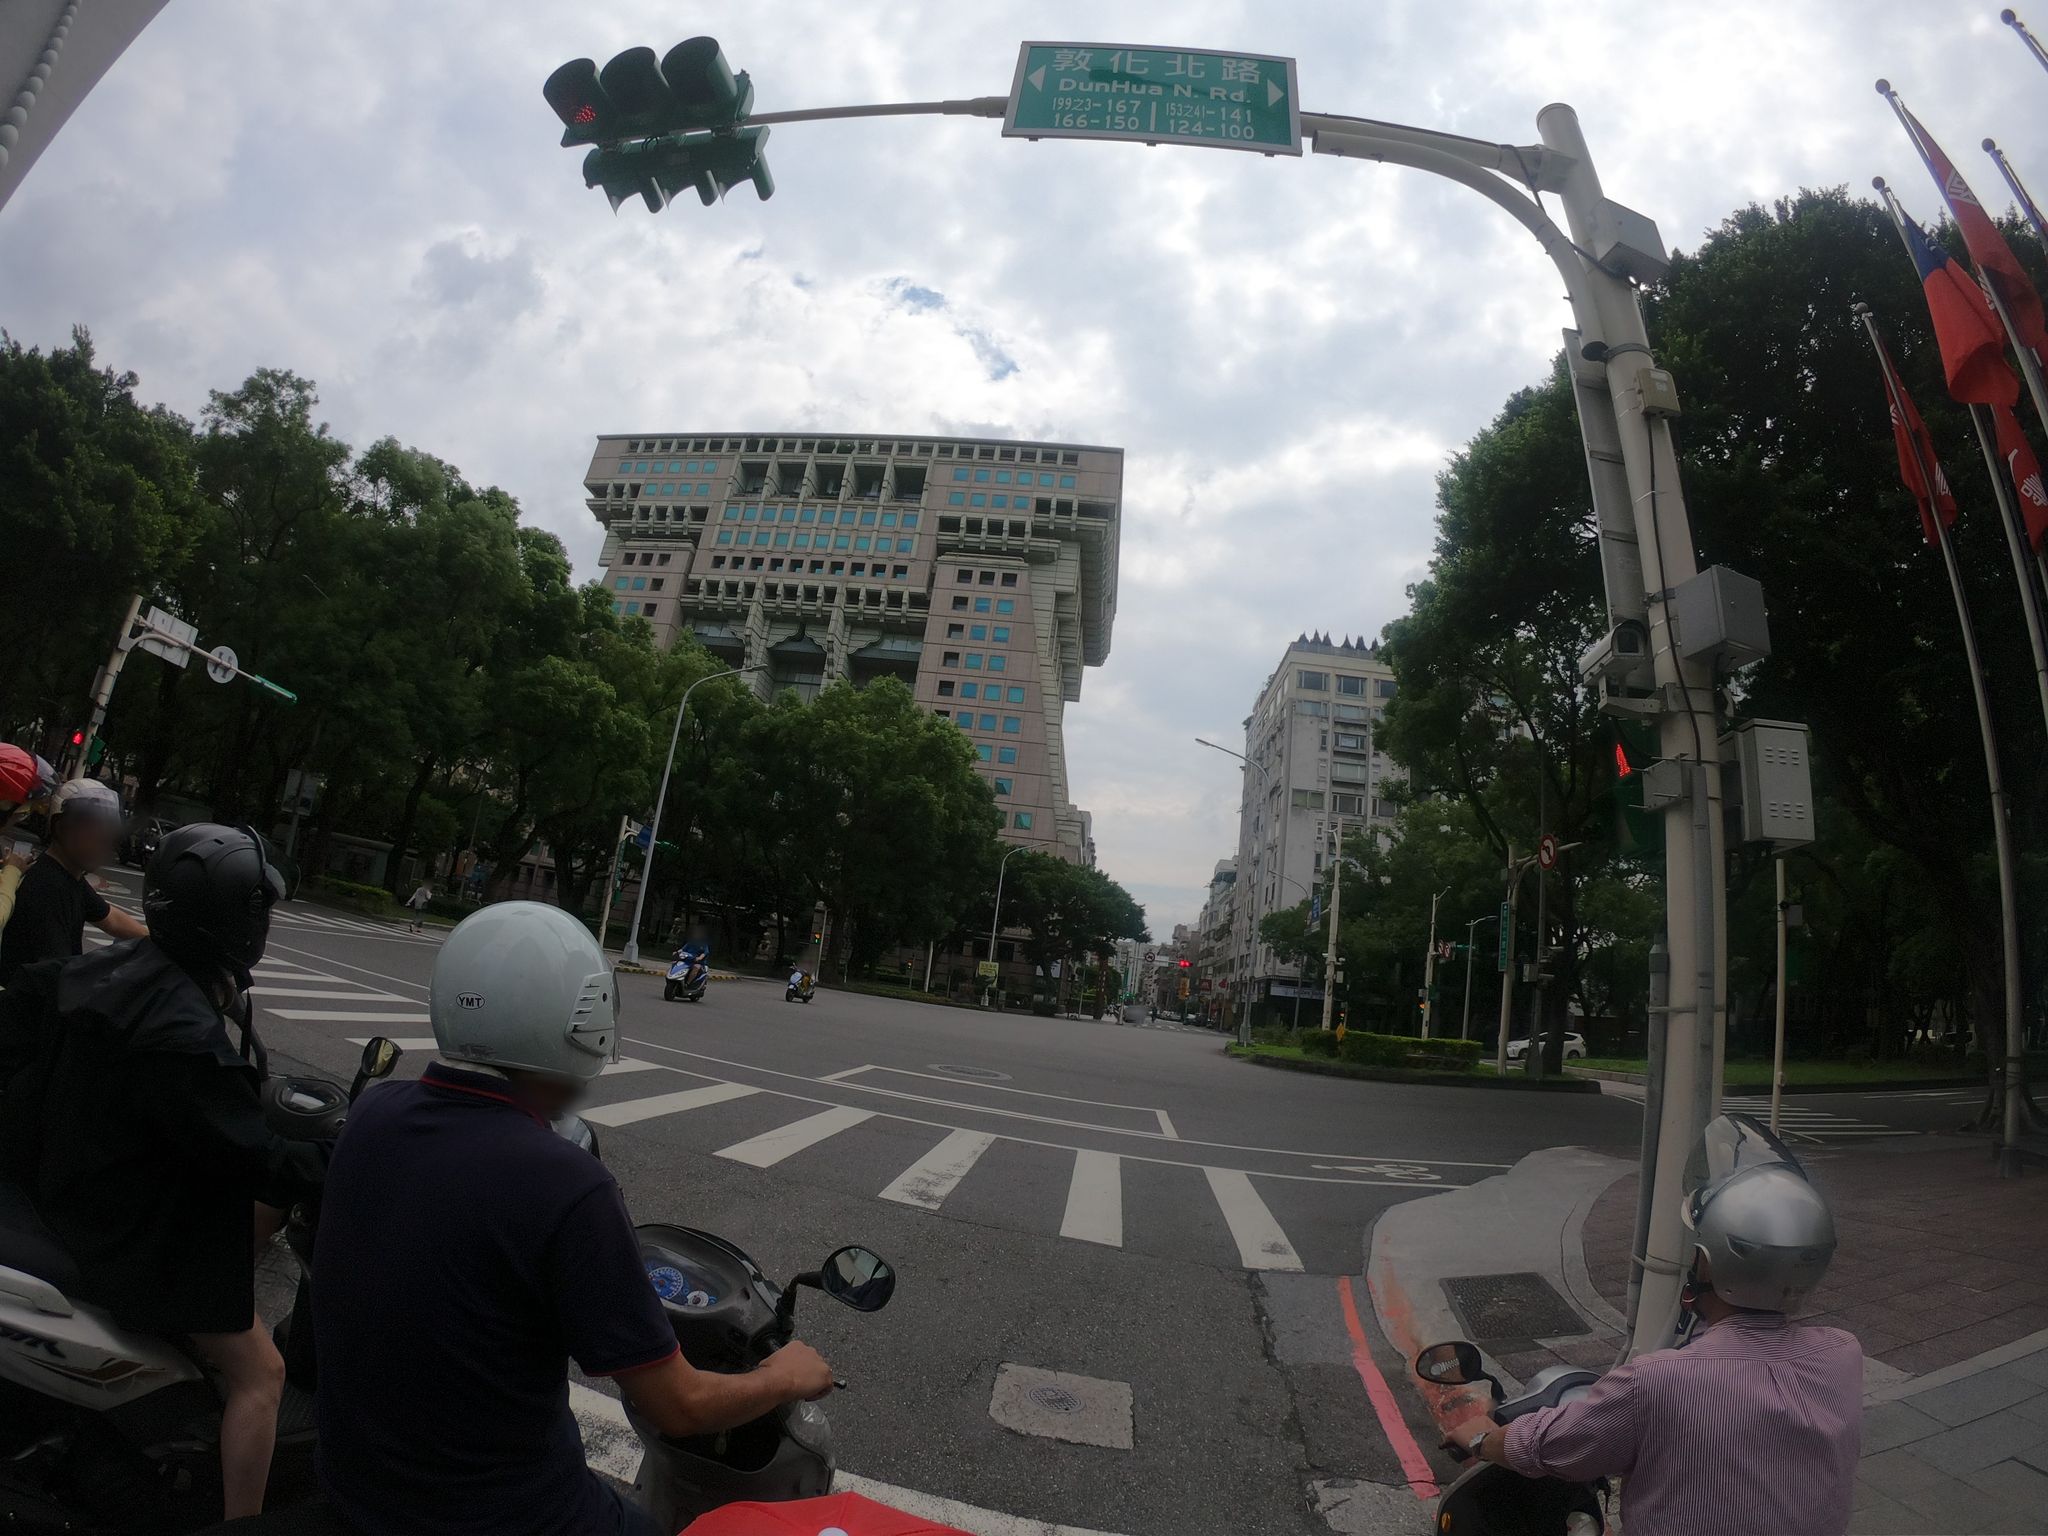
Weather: cloudy
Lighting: day
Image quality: good
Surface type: driving surface
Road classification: footway
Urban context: urban centre
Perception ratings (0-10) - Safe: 4.19, Lively: 5.57, Beautiful: 6.42, Boring: 6.77, Depressing: 4.35, Wealthy: 2.56